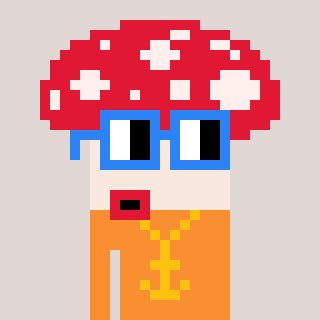
a pixel art character with square blue glasses, a mushroom-shaped head and a orange-colored body on a warm background